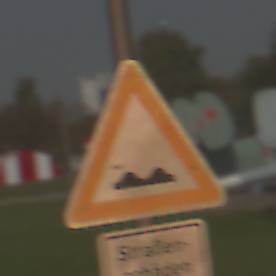
Verkehrszeichen: UnebeneFahrbahn
Zusatzzeichen unten: HinweiseAufGefahrenDurchVerbaleAngabe3
Umgebung: Outdoor, Special
Tageszeit: MorningAfternoon
Wetter: Clear
Licht: Natural
Jahreszeit: NotSpecified
Kontrast: HighContrast